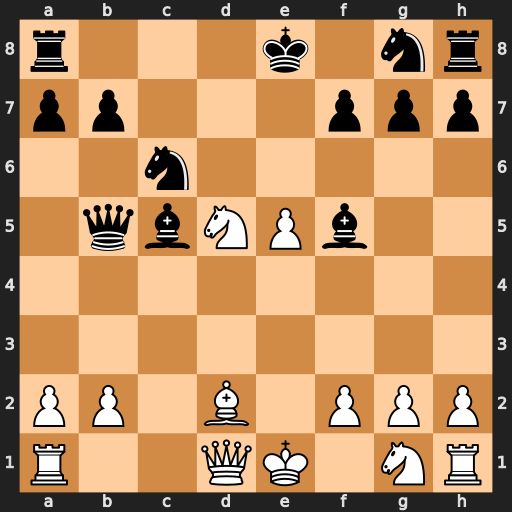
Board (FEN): r3k1nr/pp3ppp/2n5/1qbNPb2/8/8/PP1B1PPP/R2QK1NR
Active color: w
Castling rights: KQkq
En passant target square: -
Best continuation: Nc7+ Kf8 Nxb5